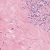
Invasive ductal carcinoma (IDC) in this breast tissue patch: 0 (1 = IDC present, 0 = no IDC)